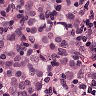
Metastatic tissue present: yes